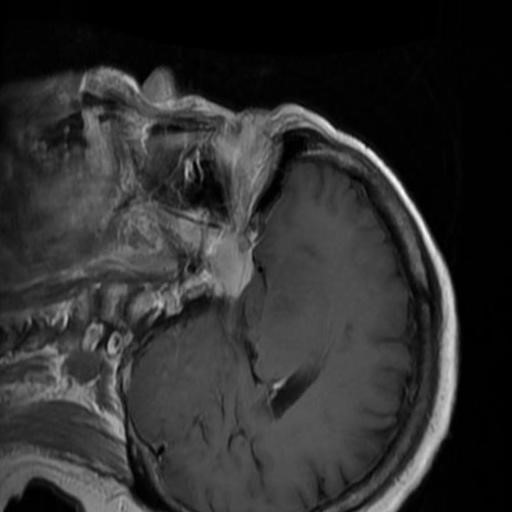
Label: brain_menin